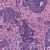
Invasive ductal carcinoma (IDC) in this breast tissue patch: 1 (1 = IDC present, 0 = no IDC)